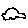
Label: car